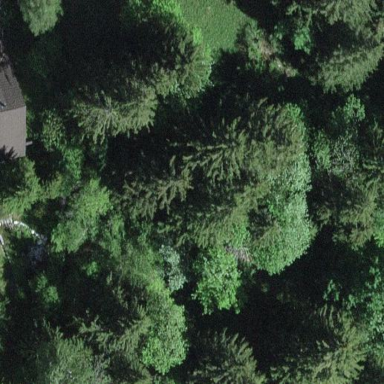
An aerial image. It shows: Forest dominated by needle-leaved trees.